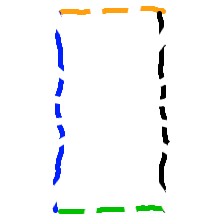
Shape: rectangle